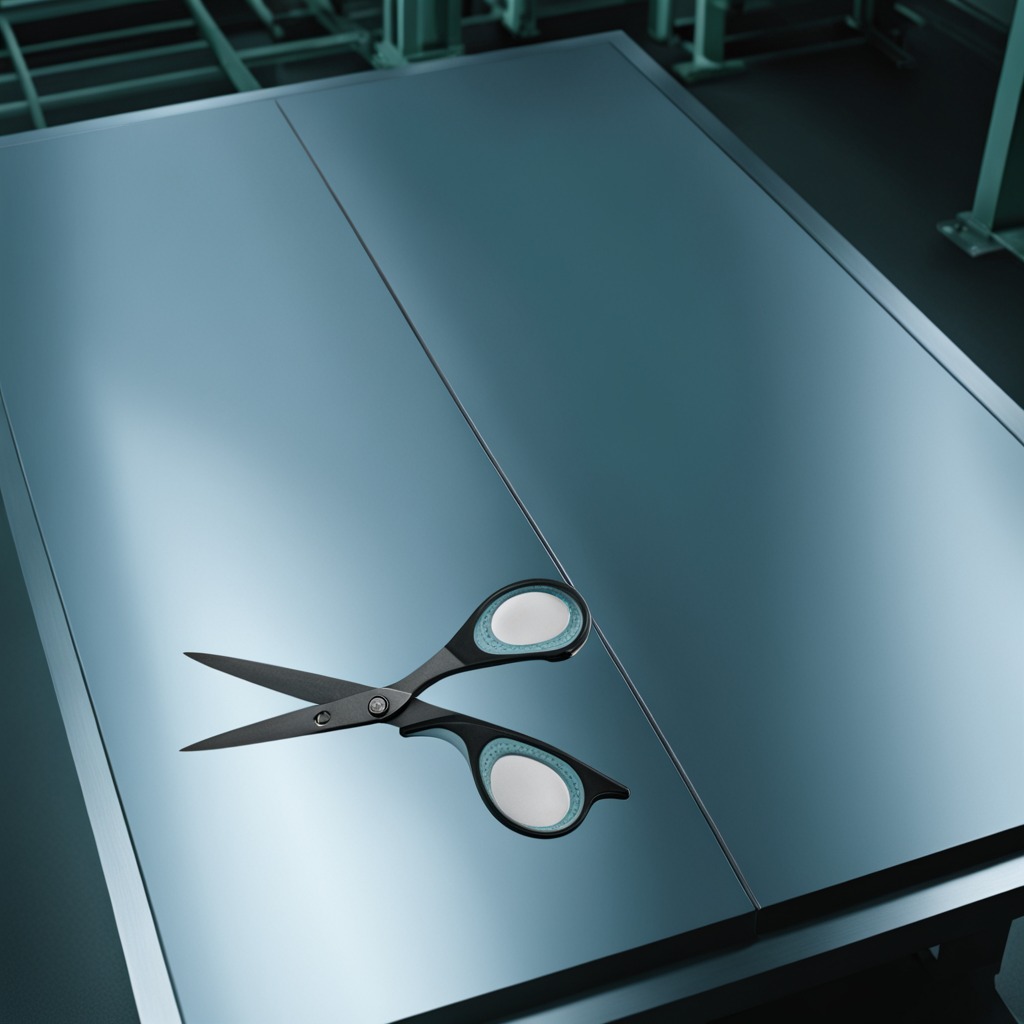
A scissor is lying on a metal table in a machine shop under fluorescent lights.